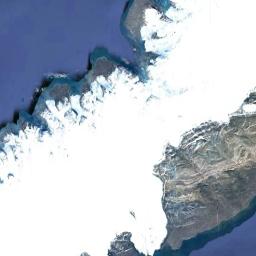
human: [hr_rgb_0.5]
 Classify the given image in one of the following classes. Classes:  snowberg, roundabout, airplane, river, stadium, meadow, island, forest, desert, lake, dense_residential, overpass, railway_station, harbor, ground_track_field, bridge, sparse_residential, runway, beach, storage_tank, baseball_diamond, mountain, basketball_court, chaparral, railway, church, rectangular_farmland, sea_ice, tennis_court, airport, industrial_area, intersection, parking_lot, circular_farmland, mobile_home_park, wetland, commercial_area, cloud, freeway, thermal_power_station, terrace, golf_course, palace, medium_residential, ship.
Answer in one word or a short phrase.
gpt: snowberg